Question: How can I draw a rectangle around an object from background subtraction by C#, I searched too much but I can't find the answer for me.
Hope somebody help.

The rectangle is around people.
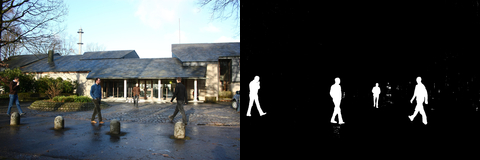
Answer: What you are talking (taking into consideration the images provided) is pedestrian detection. This is a <URL>
If you want to accomplished this task I would recommend you use <URL>
Here there is an example (code included) about how to achieve the pedestrian detection on CSharp
<URL>